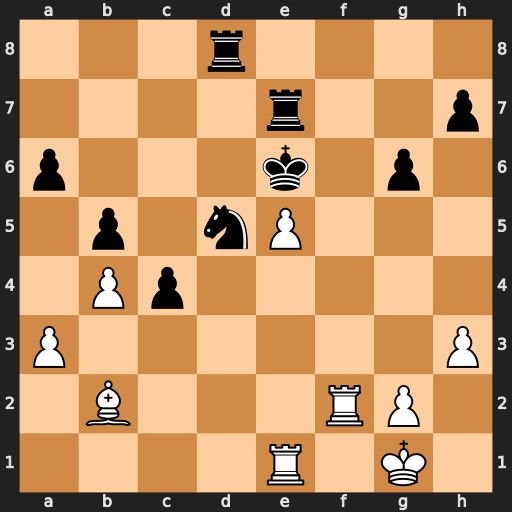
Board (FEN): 3r4/4r2p/p3k1p1/1p1nP3/1Pp5/P6P/1B3RP1/4R1K1
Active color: w
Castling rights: -
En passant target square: -
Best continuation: Rf6+ Kd7 Rd6+ Kc7 Rxd8 Kxd8 Rd1 Rd7 e6 Rd6 Be5